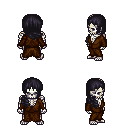
a pixel art fantasy rpg character, male body template, skeleton, brown robe, red pants, raven right-swept hairstyle, four views (front, back, left, right), 2x2 character sprite sheet, small pixel art, hard edges, no anti-aliasing